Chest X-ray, PA view. Patient: 16 years old, sex M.
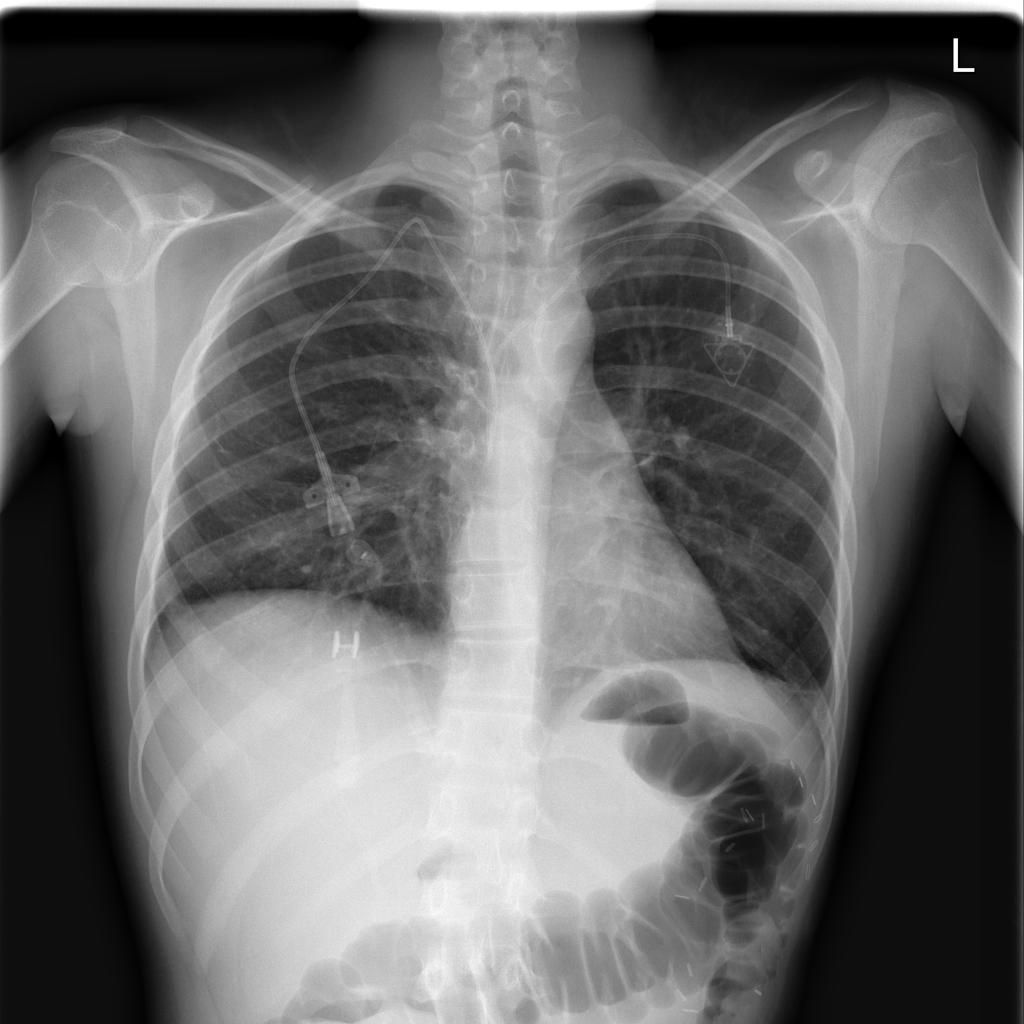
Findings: Atelectasis